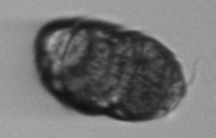
Label: Margalefidinium